Question: I have made a horizontal listview with ArrayAdapter as in the picture below.

There will be always 3 items on screen. But there is a problem. I need to get which three items are on screen. With getView function, I can only get last activated item.
Is there a way that I can get which items are on screen ?
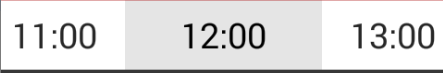
Answer: try this
ListView.getFirstVisiblePosition()
ListView.getLastVisiblePosition()
you may refer answer <URL> as well